Question: I have a simple example (<URL> looks like you can see below. The with id "" described in attribute:
'''
m 140.53571,188.625 0,<PHONE> <PHONE>,0 0,-<PHONE>.9375,0 z
m 132.25,42.03125 c 3.64586,0.0236 7.47296,0.12361 11.5,0.28125 36.65941,1.43507 57.84375,15.88072 57.84375,32.84375 0,7.41614 -1.94981,21.58652 -13.28125,24.09375 -14.58711,3.2276 -40.46224,-5.35276 -53.125,6.625 -26.65285,25.21104 -48.00843,-19.04537 -57.875,-32.84375 -12.16196,-17.00847 0.24962,-31.35357 54.9375,-31 z
'''
Here, the first line describes parent polygon, the second - the hole (as you can see). But How can I find this hole program way? I'm using Python. Maybe there is some library for easy solution?

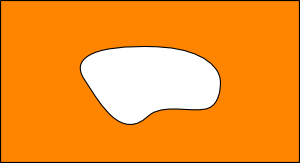
Answer: Transform the paths into (x,y) pairs and apply this function for each point of the second polygon.
<URL>